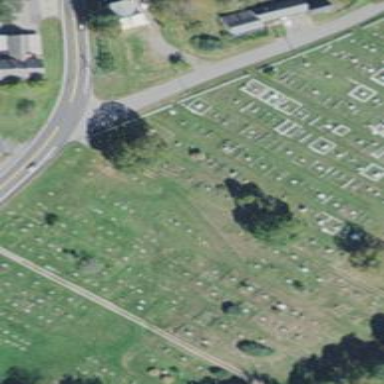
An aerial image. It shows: Graveyard.